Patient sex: M
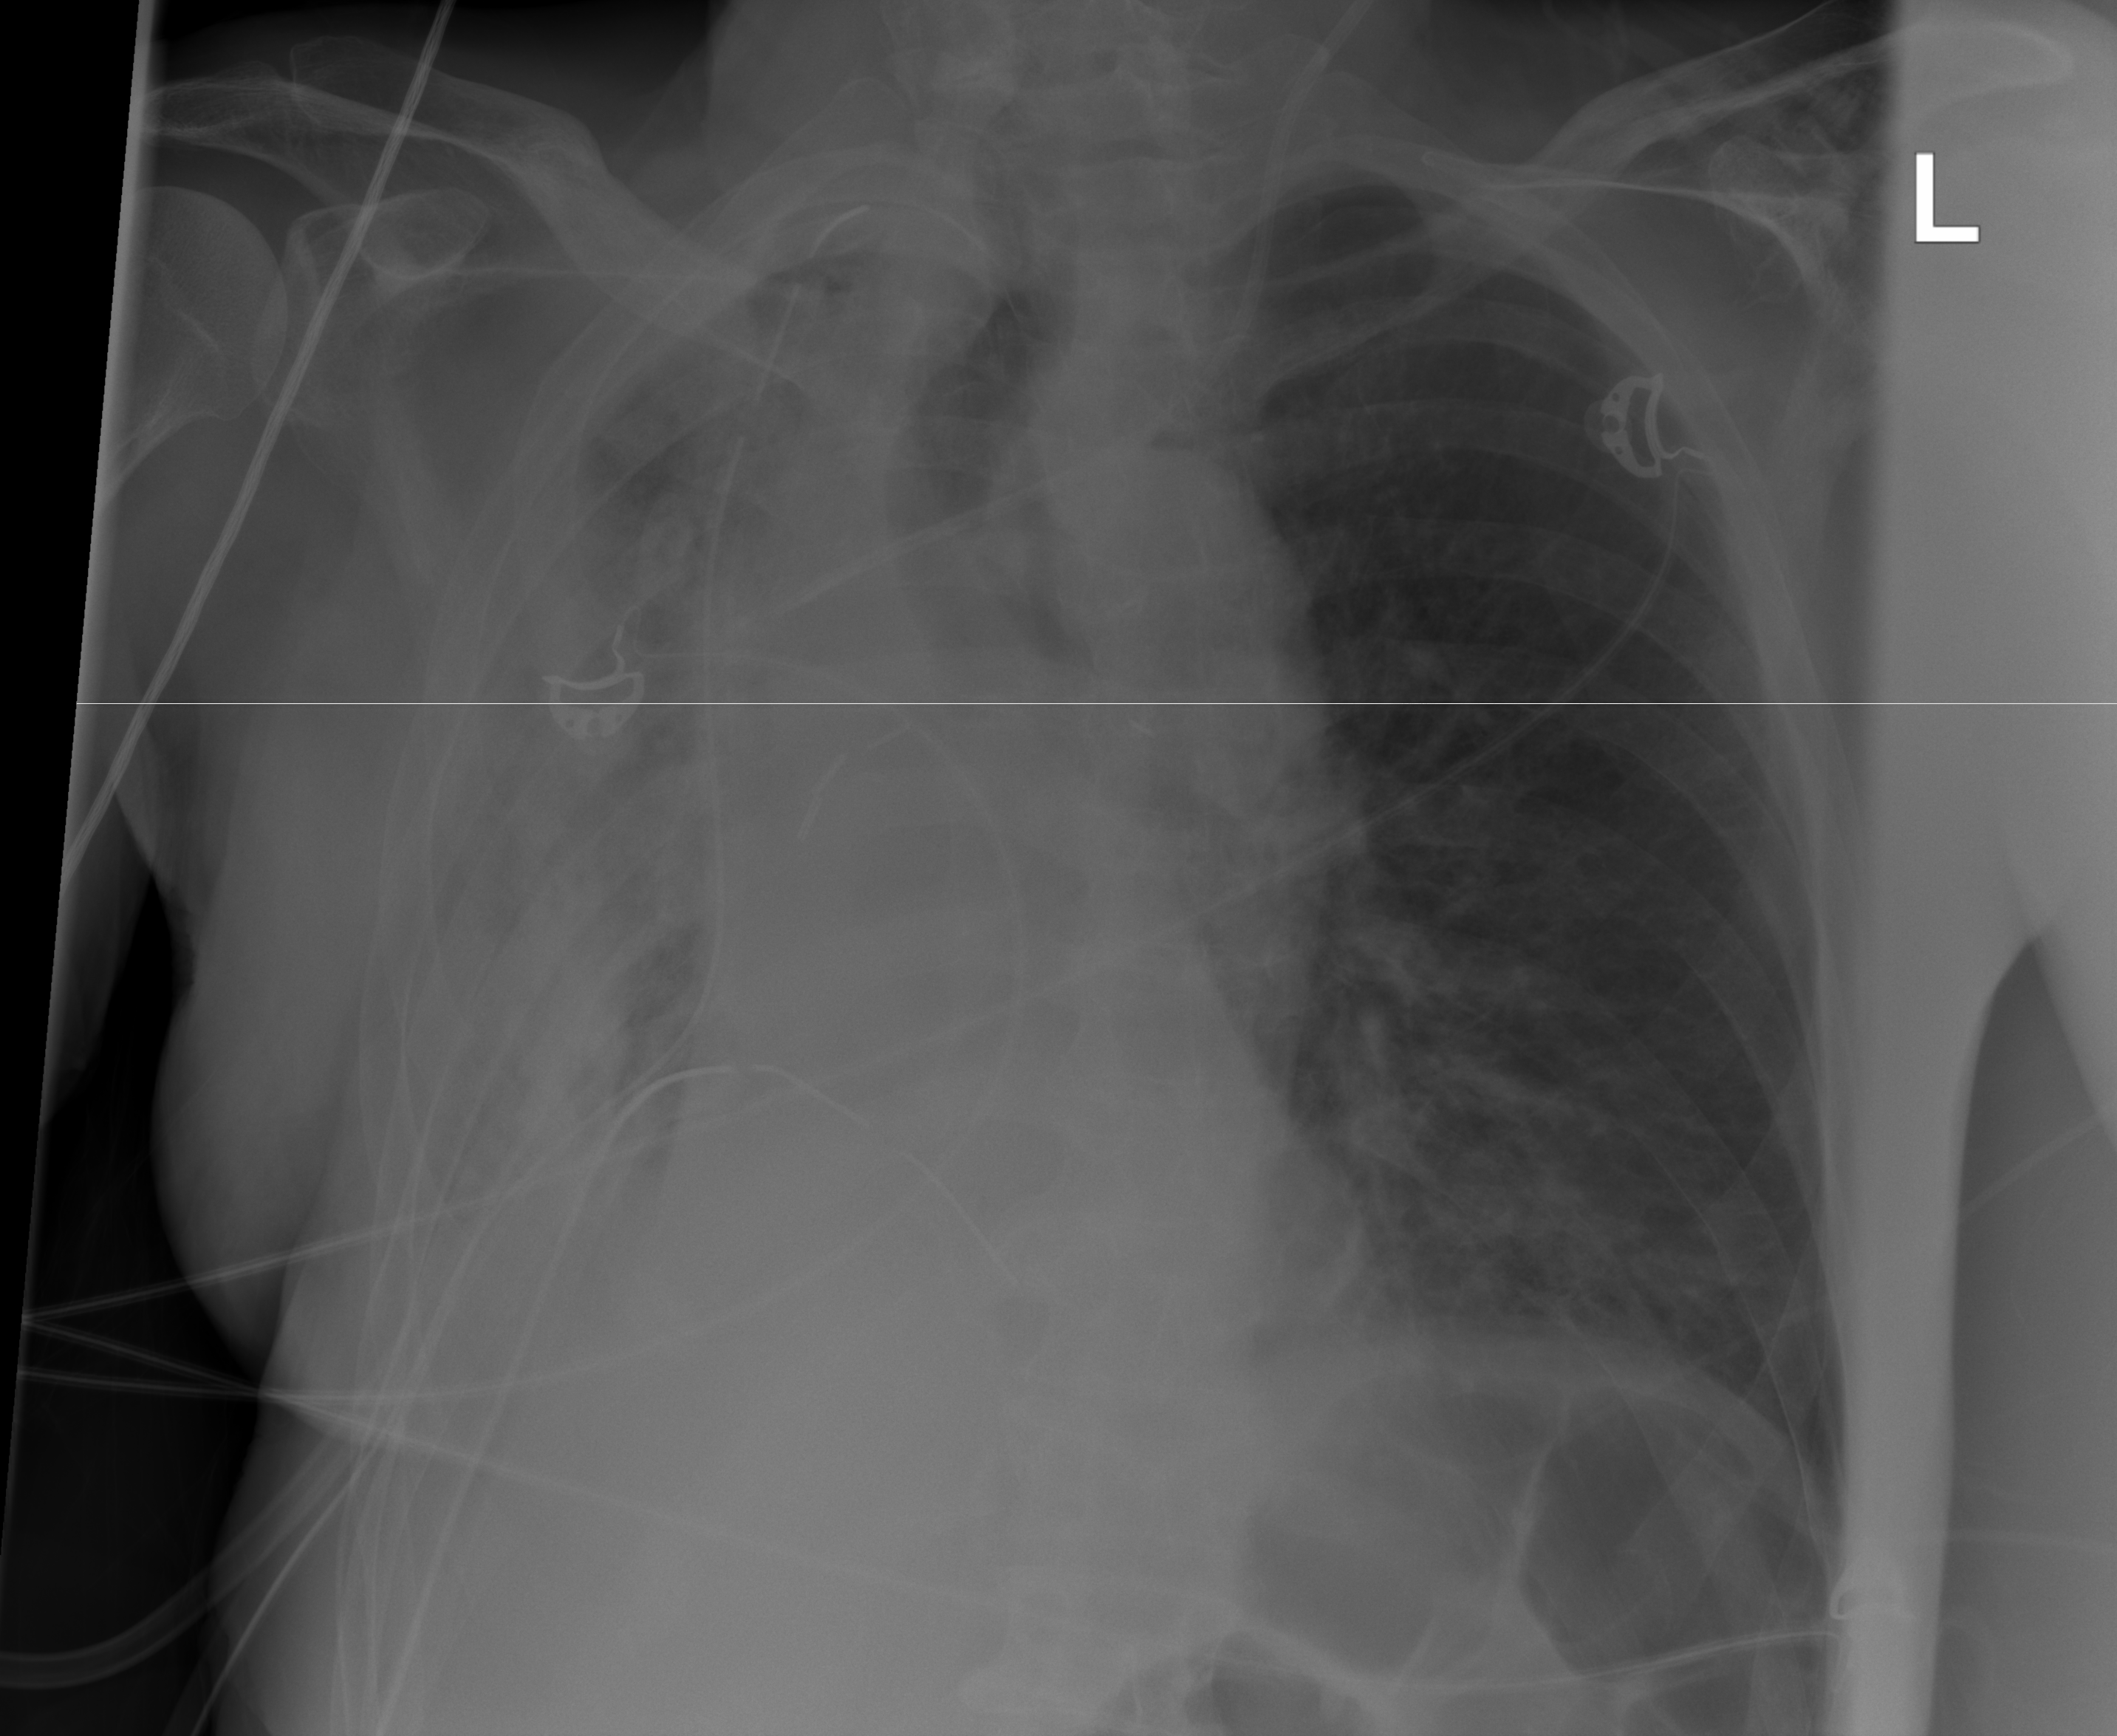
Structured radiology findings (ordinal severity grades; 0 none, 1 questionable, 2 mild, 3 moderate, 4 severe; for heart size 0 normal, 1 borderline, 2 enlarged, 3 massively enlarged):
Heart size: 2
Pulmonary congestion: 0
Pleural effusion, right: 2
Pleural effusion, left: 0
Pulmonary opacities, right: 2
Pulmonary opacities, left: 0
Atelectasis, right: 2
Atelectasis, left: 0